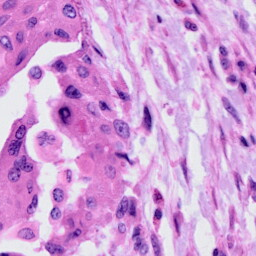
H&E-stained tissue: Cervix